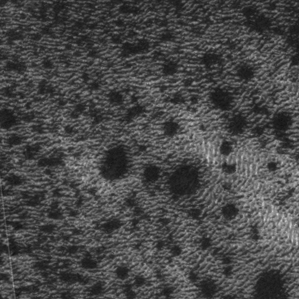
Label: frost